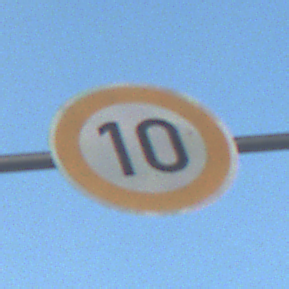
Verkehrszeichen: Geschwindigkeit10
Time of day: SunriseSunset
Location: Outdoor (Beach)
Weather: PartlyCloudy
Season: NotSpecified
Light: Natural